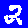
Digit: 2